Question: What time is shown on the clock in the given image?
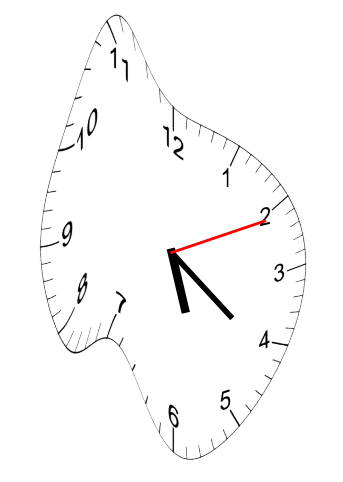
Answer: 05:21:11